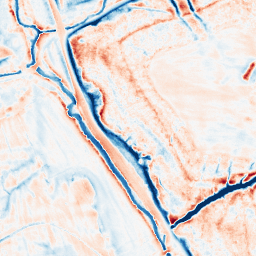
Category: edge_preserving
Decomposition family: anisotropic_diffusion
Decomposition parameters: iterations: 50
kappa: 10
gamma: 0.2
Upsampling method: cubic_catmull_rom
Upsampling parameters: scale: 2
Upsampling scale: 2